Question:
I attached my sample data and in summary expected calculation dynamically.
For example: Table 1, Table 2 is the source data and Lookup table (Business_rule) had calculation rule under calculation_rule. so using Table 1, Table 2 data user expected apply calculation_rule and want to get result as per in Output table. Source table are in Oracle Database.
I tried with all algorithms like xmltable etc. but not working.
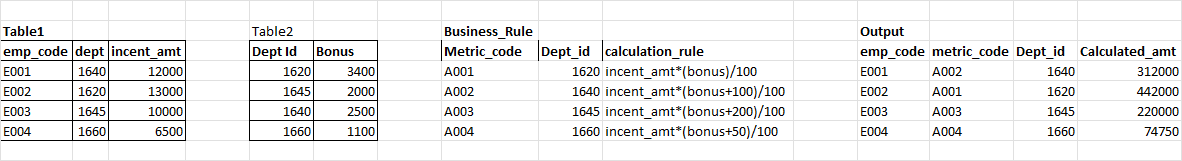
Answer: Here table 1 = employees; table 2 = departments; output is dbms_output.
'''
DECLARE
v_sql VARCHAR2(1000);
lc_cur SYS_REFCURSOR;
ln_employee_id VARCHAR2(10);
ln_department_id NUMBER;
ln_calc_amt NUMBER;
BEGIN
FOR rec IN (SELECT e.department_id, br.metric_code
FROM employees e INNER JOIN business_rule br on e.department_id = br.department_id
)
LOOP
SELECT 'SELECT e.employee_id, d.department_id,'||calculation_rule||'
from employees e inner join departments d on e.department_id = d.department_id
where e.department_id = '||rec.department_id
INTO v_sql
FROM business_rule WHERE department_id = rec.department_id;
OPEN lc_cur FOR v_sql;
LOOP
FETCH lc_cur INTO ln_employee_id, ln_department_id, ln_calc_amt;
EXIT WHEN lc_cur%NOTFOUND;
dbms_output.put_line(ln_employee_id||' - '||ln_department_id||' - '||rec.metric_code||' - '||ln_calc_amt);
END LOOP;
CLOSE lc_cur;
END LOOP;
END;
'''